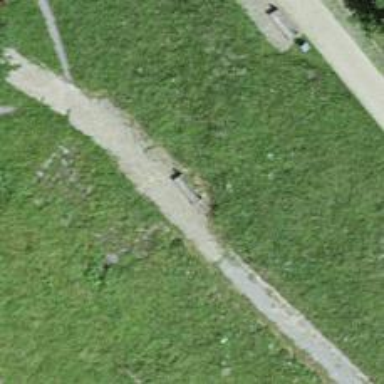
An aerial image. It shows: Bench.